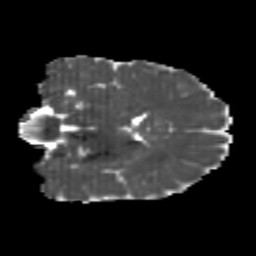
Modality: MD
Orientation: coronal
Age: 22
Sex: female
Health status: healthy
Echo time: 0.074 s